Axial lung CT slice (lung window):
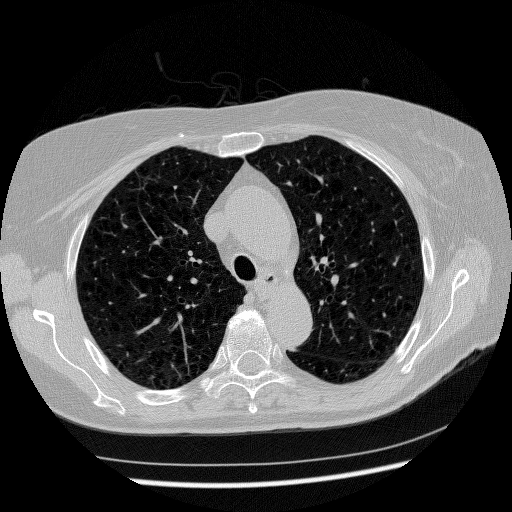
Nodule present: no